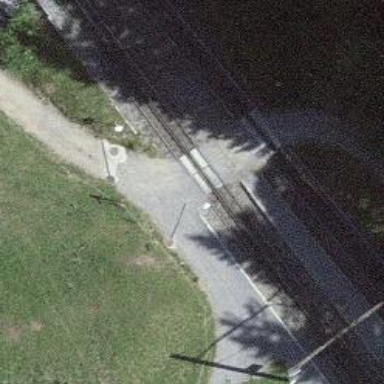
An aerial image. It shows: Railway level crossing.